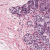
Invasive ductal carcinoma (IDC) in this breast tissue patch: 0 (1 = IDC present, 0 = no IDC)